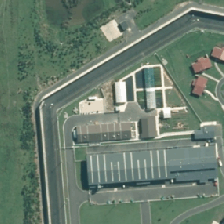
Land cover: urban_build_up